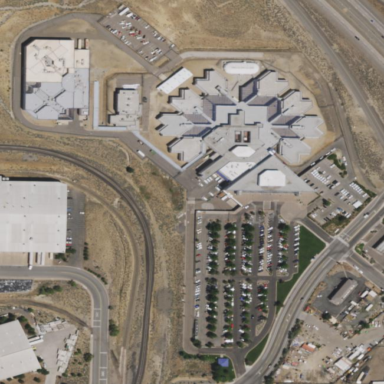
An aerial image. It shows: Prison.